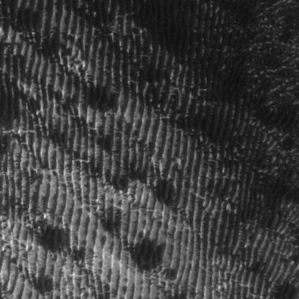
Label: frost